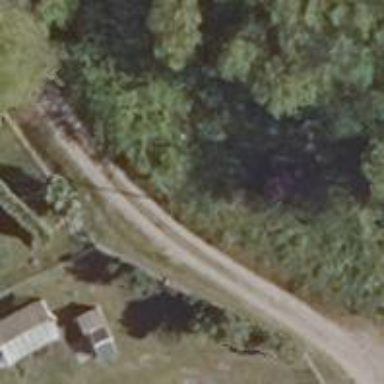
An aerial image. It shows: Dirt road in living street.